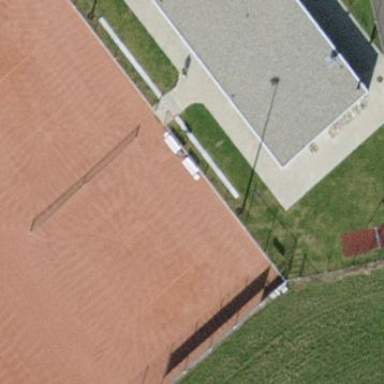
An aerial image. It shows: Sandy tennis court in leisure land pitch.